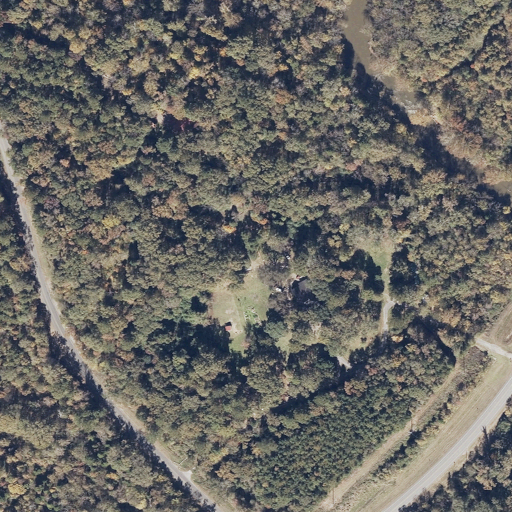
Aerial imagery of mountain in Alabama named Baldwin Hill containing mixed forest, woody wetlands, open development, evergreen forest, deciduous forest, pasture, low intensity development, and medium intensity development